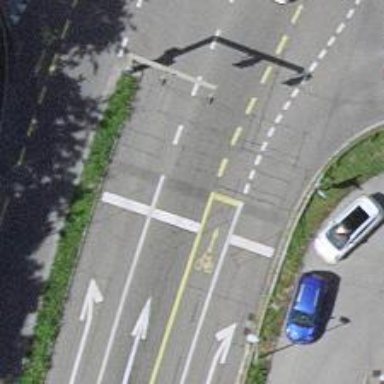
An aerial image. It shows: Road with traffic signals.